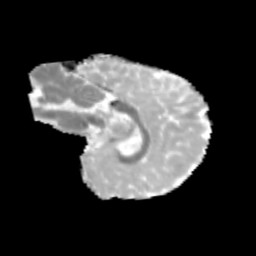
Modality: MD
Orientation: sagittal
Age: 11
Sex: male
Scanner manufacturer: siemens
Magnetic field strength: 3 T
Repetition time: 3.8 s
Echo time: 0.07 s